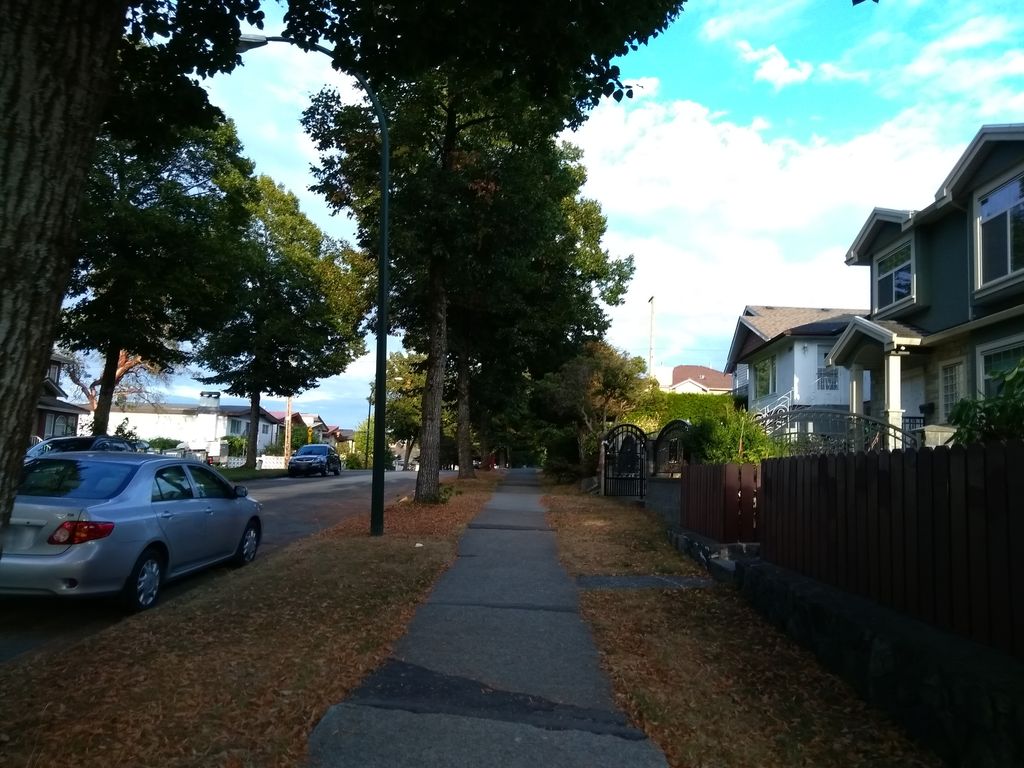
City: vancouver